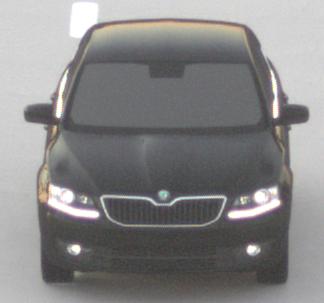
Make: Skoda
Model: Octavia 1.2 TSI
Detailed model: Octavia (III) Limousine
Model produced from: 2013/02
Model produced until: 2015/04
Doors: 5
Color: black
Road condition: dry road
Daytime: sunrise or sunset
Contrast: low contrast